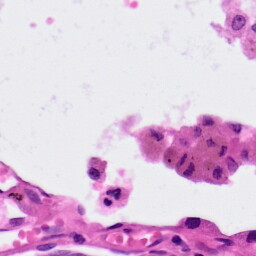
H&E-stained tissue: Lung